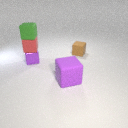
small green rubber cube above small red rubber cube